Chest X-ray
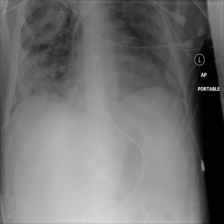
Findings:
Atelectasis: negative
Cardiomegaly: negative
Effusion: negative
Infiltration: negative
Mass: negative
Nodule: negative
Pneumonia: negative
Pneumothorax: negative
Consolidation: negative
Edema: negative
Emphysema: negative
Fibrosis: negative
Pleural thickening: negative
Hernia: negative